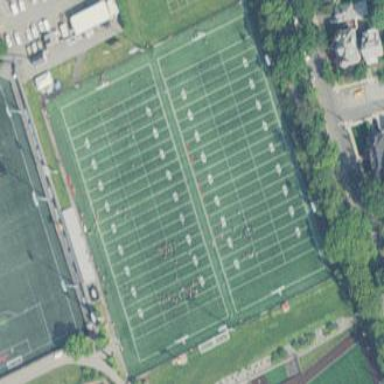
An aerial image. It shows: American football pitch.